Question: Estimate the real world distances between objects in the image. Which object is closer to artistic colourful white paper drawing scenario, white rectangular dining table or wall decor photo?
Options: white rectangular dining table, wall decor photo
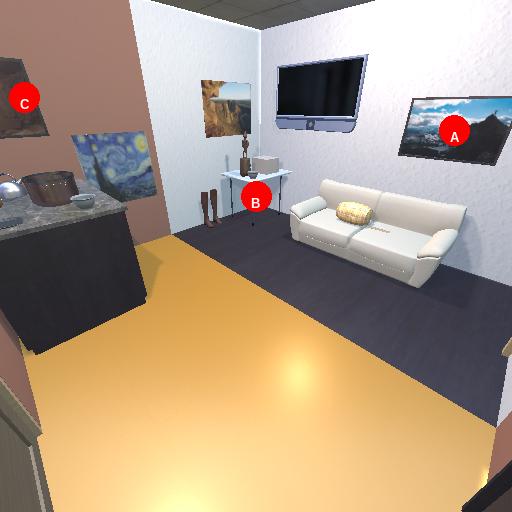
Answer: white rectangular dining table